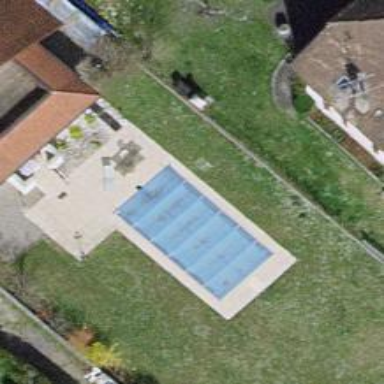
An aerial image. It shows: Swimming pool located in leisure land.